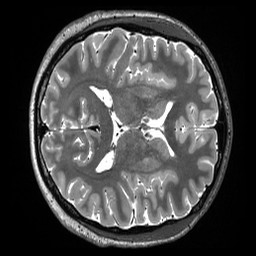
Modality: T2w
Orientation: axial